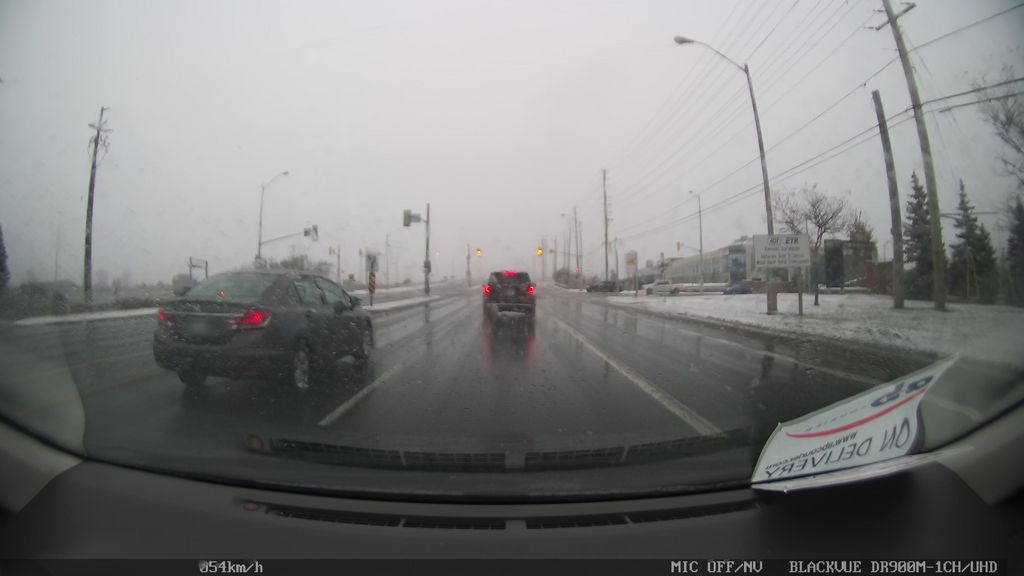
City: toronto